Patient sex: M
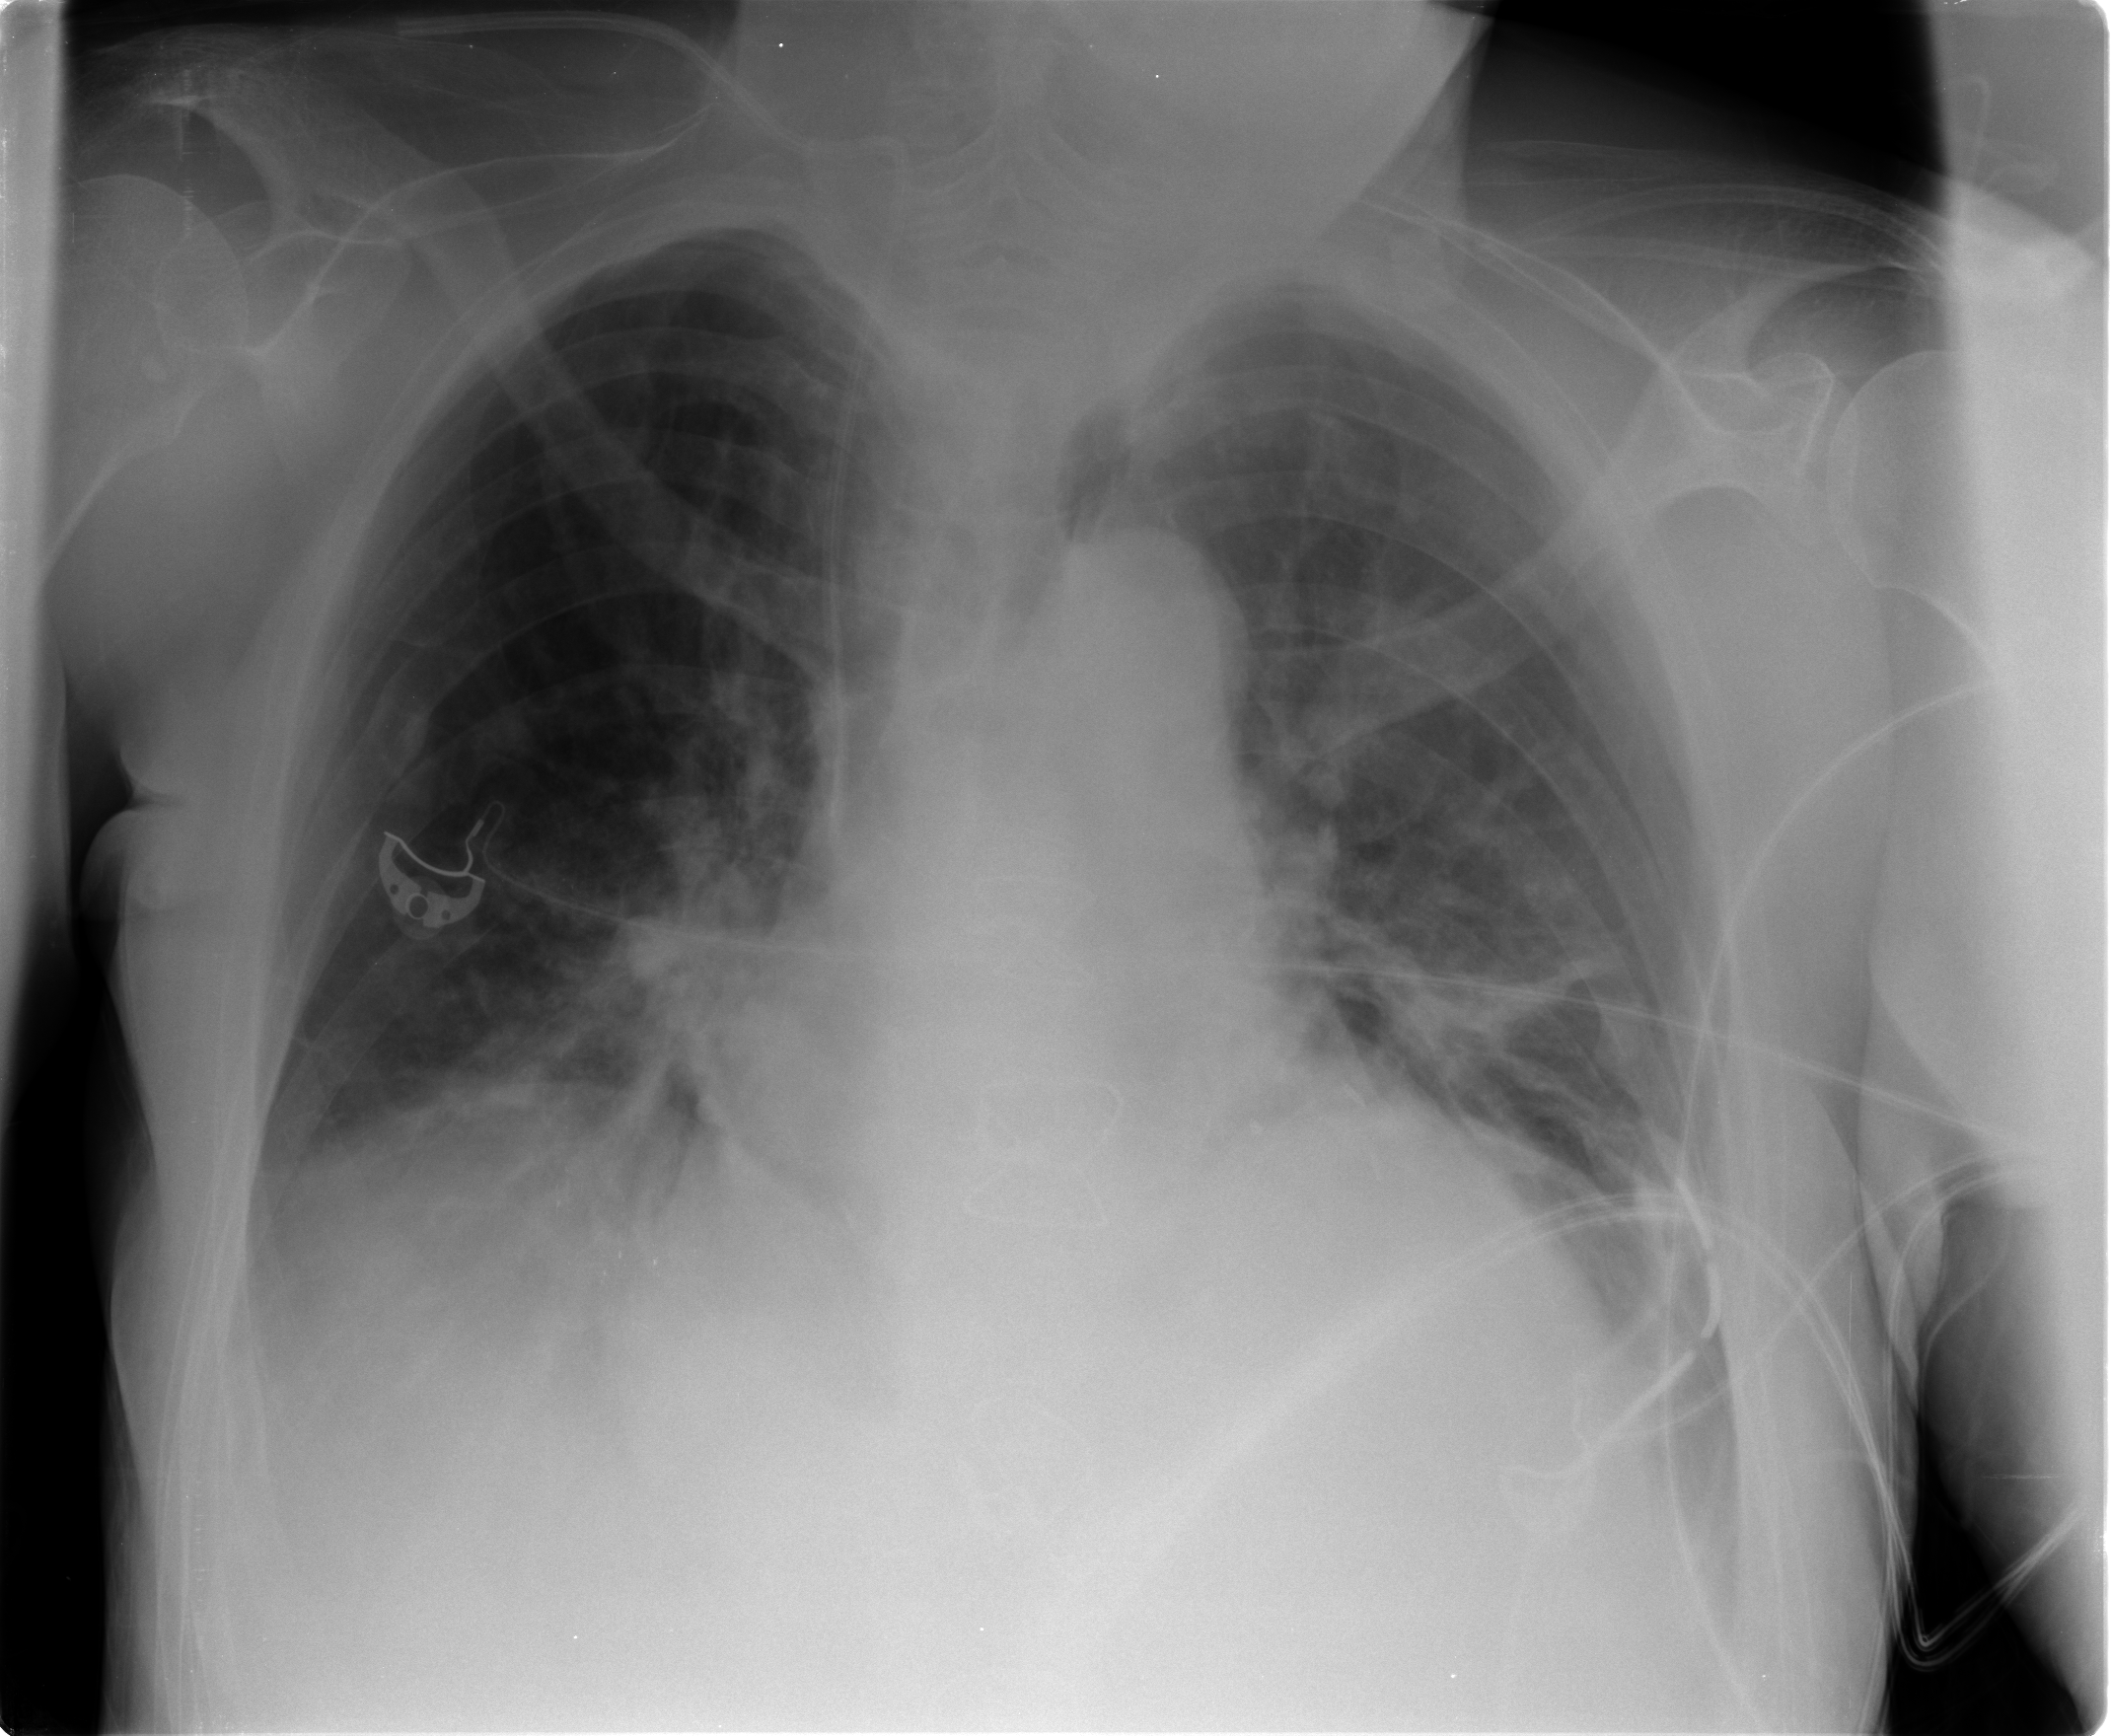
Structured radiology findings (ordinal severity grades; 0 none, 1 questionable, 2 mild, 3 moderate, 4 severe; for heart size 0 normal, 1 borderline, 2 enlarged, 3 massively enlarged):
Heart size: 2
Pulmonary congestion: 2
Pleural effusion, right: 1
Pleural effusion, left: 1
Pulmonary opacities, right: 1
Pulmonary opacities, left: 1
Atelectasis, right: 2
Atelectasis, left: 2